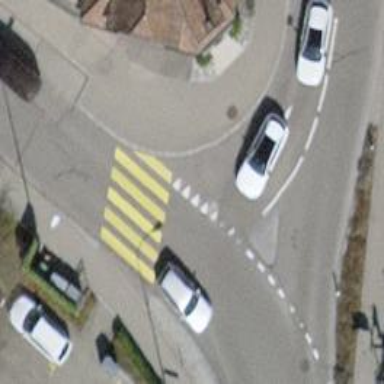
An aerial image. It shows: Zebra crossing with hump for traffic calming.